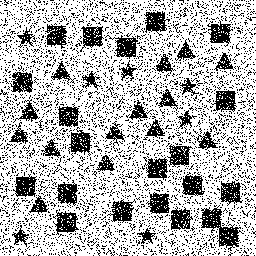
Squares: 21
Triangles: 14
Stars: 7
Total shapes: 42